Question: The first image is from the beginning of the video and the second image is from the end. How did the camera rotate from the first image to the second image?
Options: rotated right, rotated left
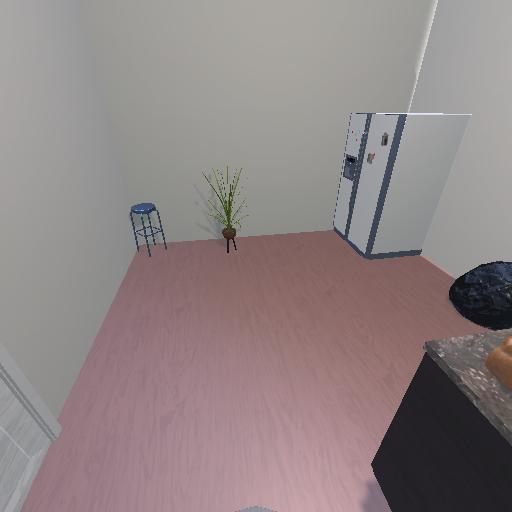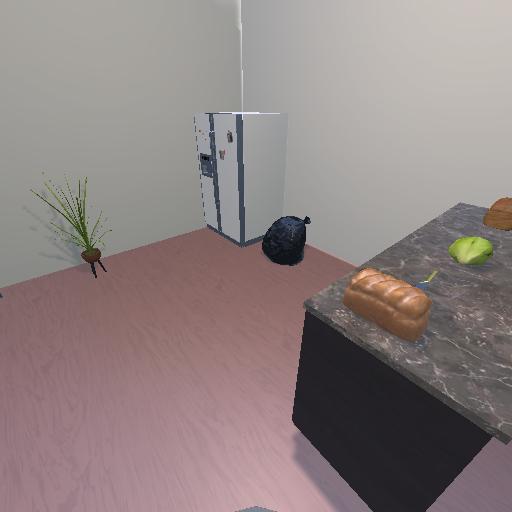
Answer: rotated right